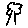
Label: tree